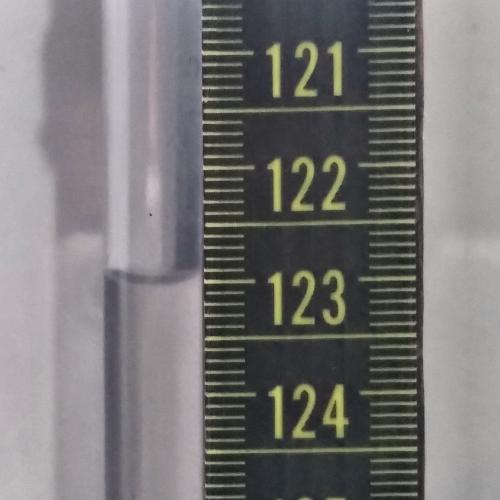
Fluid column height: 123.0 cm